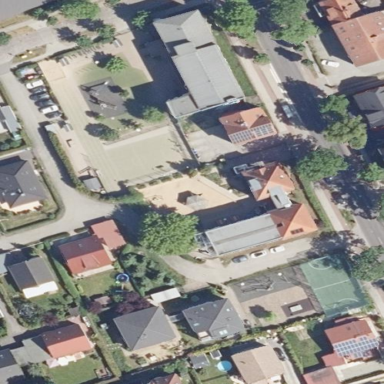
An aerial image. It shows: School.